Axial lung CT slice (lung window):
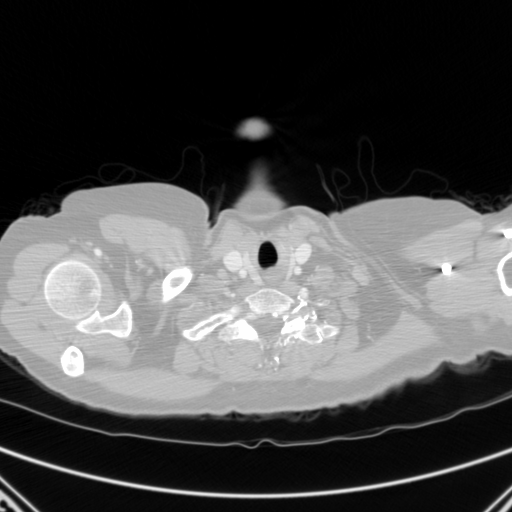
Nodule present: no